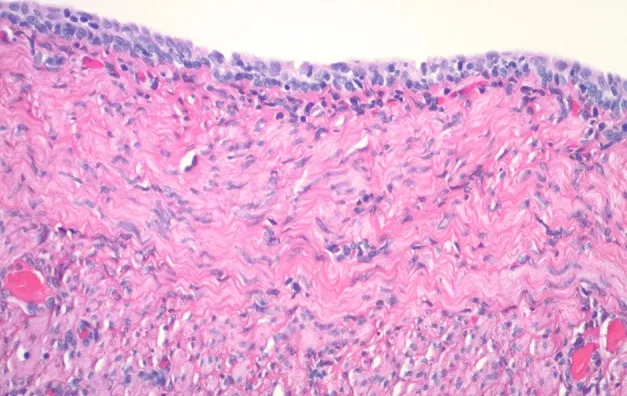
Histologic appearance of vaginal cystic structure with stratified cuboidal epithelium and wall containing smooth muscle.
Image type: pathology (h&e)